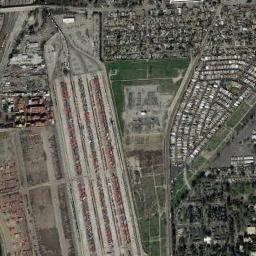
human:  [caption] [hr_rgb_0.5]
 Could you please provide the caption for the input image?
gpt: The railway station has lots of railways and some trains and a residential area is next to the railway station .

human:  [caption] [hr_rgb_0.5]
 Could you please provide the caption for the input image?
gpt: There is a railway station in the crowded city .

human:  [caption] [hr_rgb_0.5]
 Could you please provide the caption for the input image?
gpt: The railway station is next to some buildings and grass .

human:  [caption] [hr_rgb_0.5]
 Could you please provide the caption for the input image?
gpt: Many buildings of different shapes and sizes are beside the railway station .

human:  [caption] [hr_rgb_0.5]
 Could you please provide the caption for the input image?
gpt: There are many buildings and some green meadows around the railway station .